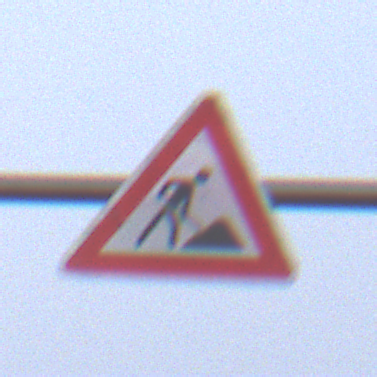
Verkehrszeichen: Arbeitsstelle
Umgebung: Outdoor, Nature
Tageszeit: SunriseSunset
Wetter: Overcast
Licht: Natural
Jahreszeit: NotSpecified
Kontrast: LowContrast